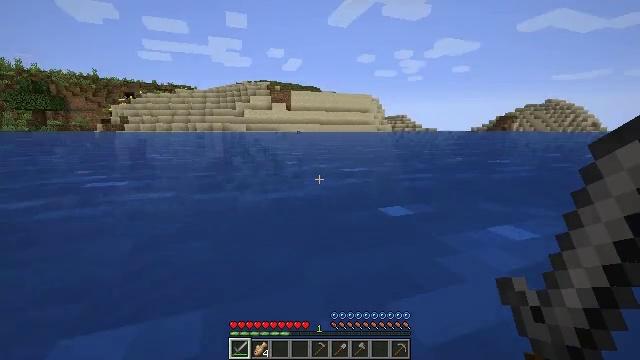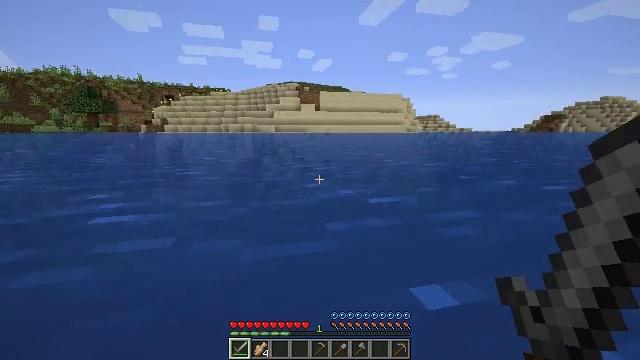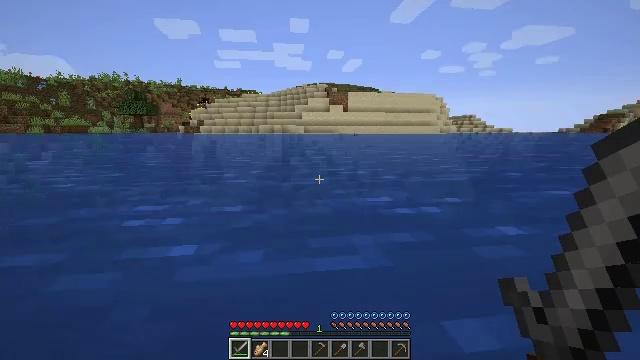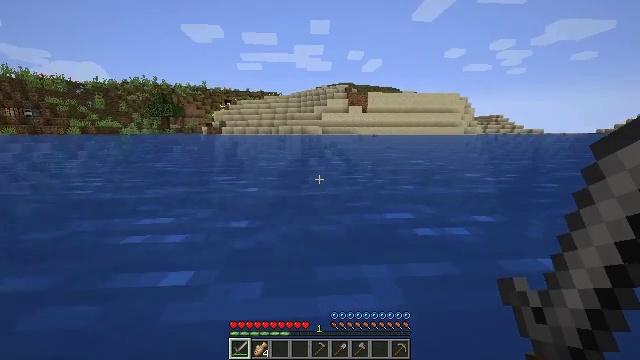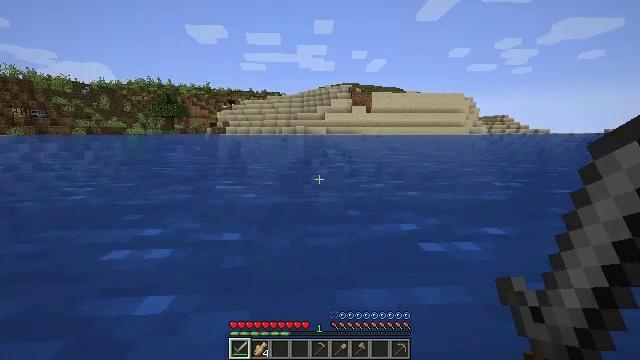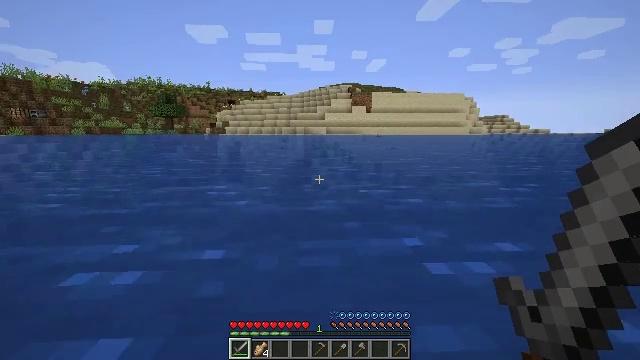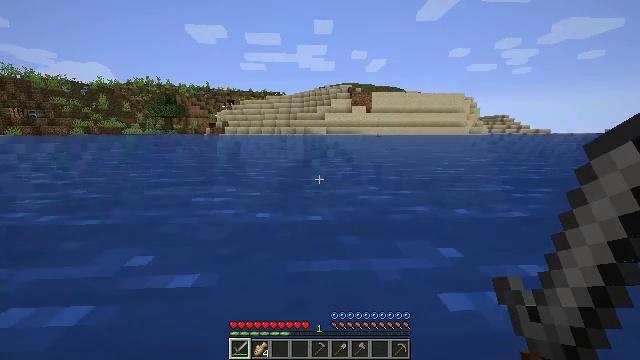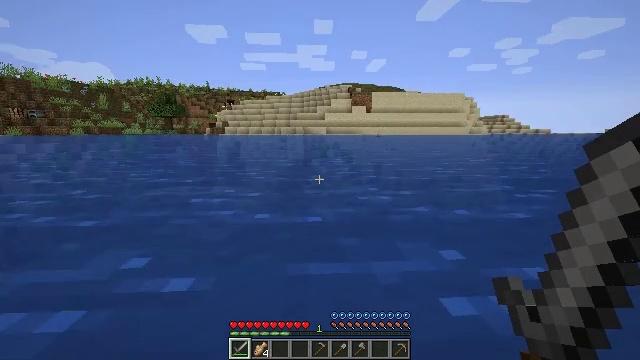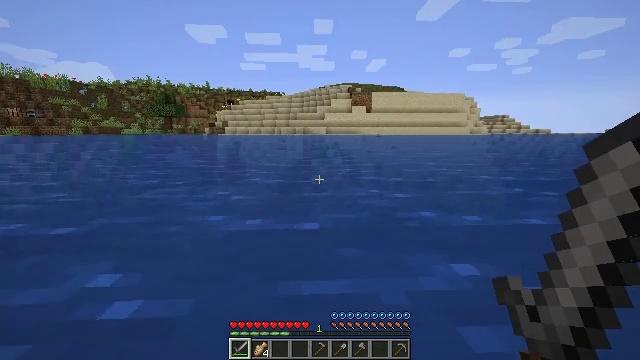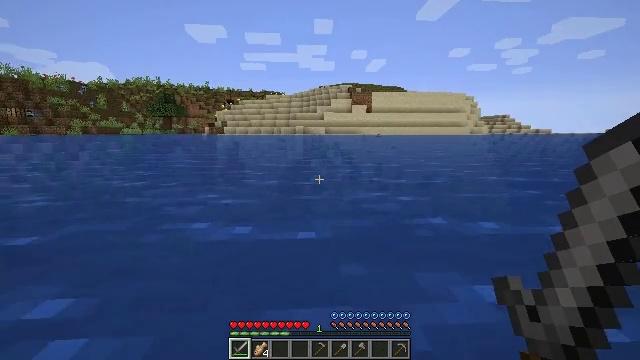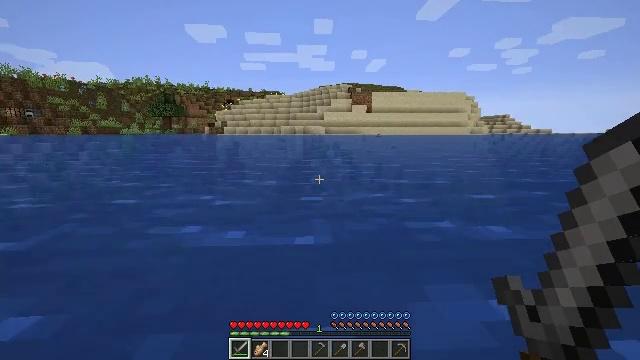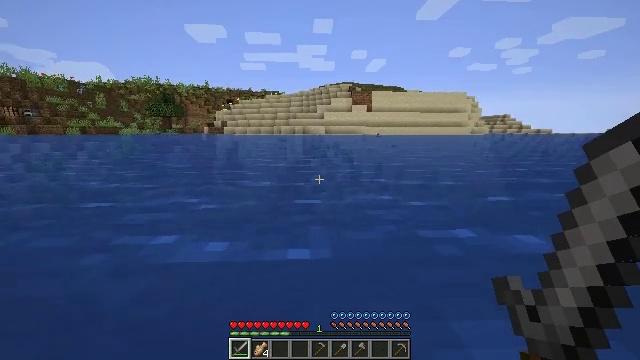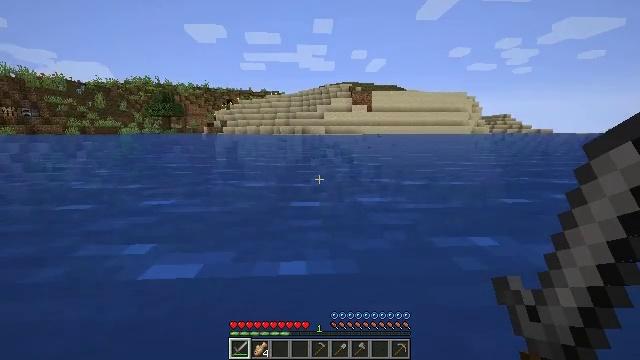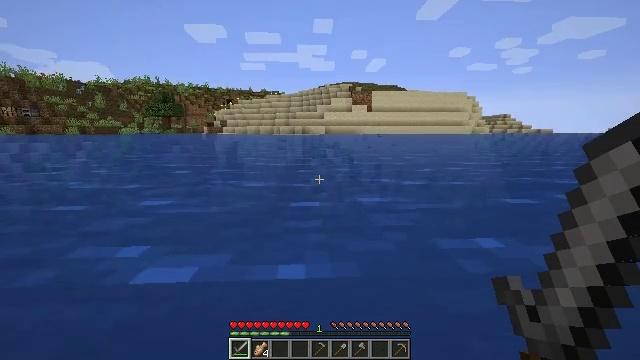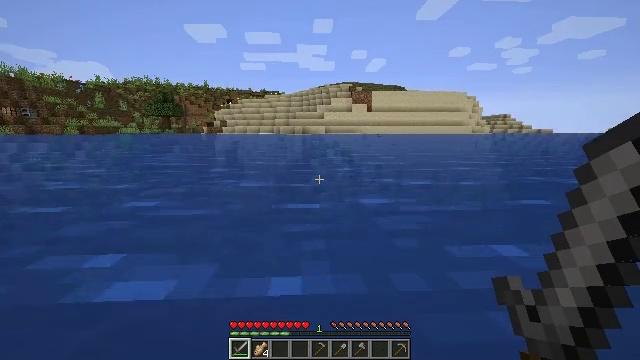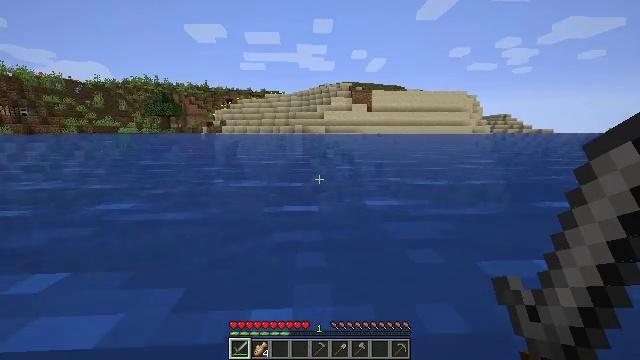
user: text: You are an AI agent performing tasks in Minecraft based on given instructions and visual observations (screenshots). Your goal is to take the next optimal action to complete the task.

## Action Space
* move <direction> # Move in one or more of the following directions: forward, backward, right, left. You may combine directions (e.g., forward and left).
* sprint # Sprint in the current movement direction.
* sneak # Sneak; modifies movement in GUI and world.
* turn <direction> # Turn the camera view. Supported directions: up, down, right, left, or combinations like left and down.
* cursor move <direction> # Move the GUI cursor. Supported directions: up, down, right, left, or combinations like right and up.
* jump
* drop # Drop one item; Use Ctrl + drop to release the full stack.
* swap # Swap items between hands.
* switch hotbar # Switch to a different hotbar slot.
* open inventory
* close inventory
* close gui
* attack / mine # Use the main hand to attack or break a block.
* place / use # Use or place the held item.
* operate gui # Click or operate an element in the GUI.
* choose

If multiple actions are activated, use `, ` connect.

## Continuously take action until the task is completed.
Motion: motion action
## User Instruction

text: Hunt a cod.
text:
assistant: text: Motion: move forward, turn left
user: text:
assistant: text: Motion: move forward, turn left
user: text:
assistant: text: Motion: move forward, turn left
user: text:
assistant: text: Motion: move forward
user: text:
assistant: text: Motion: move forward
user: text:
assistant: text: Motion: move forward
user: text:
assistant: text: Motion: move forward
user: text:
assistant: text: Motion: move forward, sprint
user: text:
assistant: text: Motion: move forward, sprint
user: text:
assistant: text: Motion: move forward, sprint
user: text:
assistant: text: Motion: move forward, sprint
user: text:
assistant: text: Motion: move forward, sprint
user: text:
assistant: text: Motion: move forward, sprint
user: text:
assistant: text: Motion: move forward
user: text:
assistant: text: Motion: move forward
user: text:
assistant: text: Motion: move forward
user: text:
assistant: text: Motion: move forward, turn right
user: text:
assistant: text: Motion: move forward, turn right
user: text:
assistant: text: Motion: move forward, turn right
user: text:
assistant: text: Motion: move forward, turn right
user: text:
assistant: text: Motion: move forward, sprint
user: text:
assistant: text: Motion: move forward, sprint
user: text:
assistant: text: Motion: move forward, sprint
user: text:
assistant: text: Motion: move forward, sprint
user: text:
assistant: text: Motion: move forward, sprint
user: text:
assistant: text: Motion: move forward, sprint
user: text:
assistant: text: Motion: move forward, sprint
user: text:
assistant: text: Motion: move forward, sprint
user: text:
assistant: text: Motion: move forward
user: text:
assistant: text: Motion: move forward